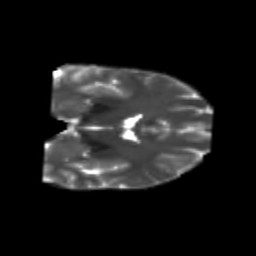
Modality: T2w
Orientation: coronal
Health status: healthy
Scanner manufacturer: philips
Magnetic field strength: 3 T
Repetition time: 6.964 s
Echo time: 0.092 s